Question: I have an 'ImageView' with 'MathParent' height and width
In my activity it loads a pic from resource to 'ImageView'. How can i get width and height of the picture inside the 'ImageView' AFTER it has been scaled.
I have not set the 'android:scaleType' in XML
these dimensions i mean!

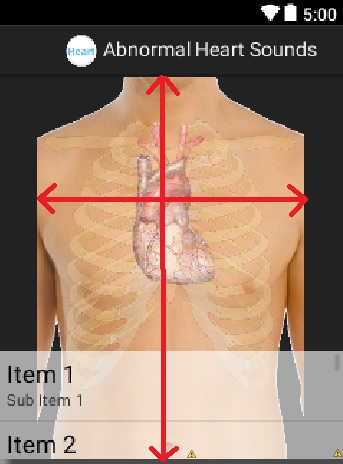
Answer: You can do a lot with the <URL> the view uses to display the image.
Here I calculate the scale the image is drawn at:
'''
private float scaleOfImageView(ImageView image) {
float[] coords = new float[]{0, 0, 1, 1};
Matrix matrix = image.getImageMatrix();
matrix.mapPoints(coords);
return coords[2] - coords[0]; //xscale, method assumes maintaining aspect ratio
}
'''
Applying the scale to the image dimensions gives the displayed image size:
'''
private void logImageDisplaySize(ImageView image) {
Drawable drawable = image.getDrawable();
int width = drawable.getIntrinsicWidth();
int height = drawable.getIntrinsicHeight();
float scale = scaleOfImageView(image);
float displayedWidth = scale * width;
float displayedHeight = scale * height;
Log.d(TAG, String.format("Image drawn at scale: %.2f => %.2f x %.2f",
scale, displayedWidth, displayedHeight));
}
'''
I suspect you don't really care about the image size, I suspect you want to map touch points back to a coordinate on the image, this answer shows how to do this (also using the image matrix): <URL>